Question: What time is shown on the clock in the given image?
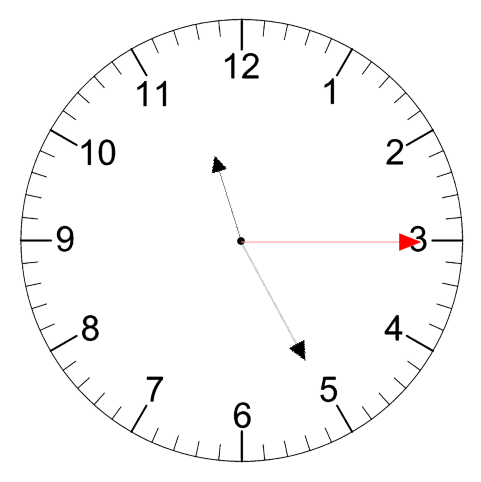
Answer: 11:25:15